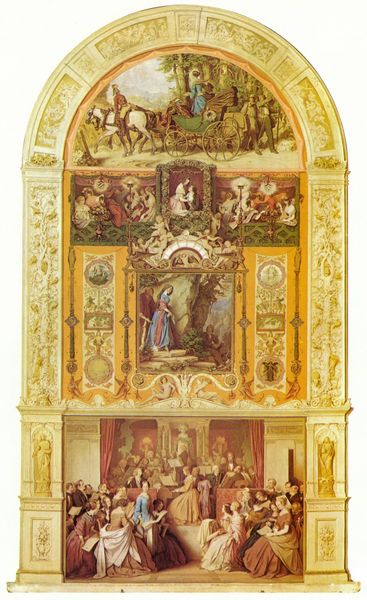
Titel: Symphonie
Künstler: Moritz von Schwind
Standort: München
Institution: Neue Pinakothek
Schlagwörter: baum, blau, gott, gruppe, himmel, mann, weiß, aquarell, bäume, frauen, gelb, grün, menschen, mädchen, bunt, fenster, frau, kleid, kleider, licht, männer, raum, szene, säulen, zimmer, rot, tier, ball, fest, gesellschaft, hochformat, ornament, hemd, geschichte, historie, rahmen, bild, feld, kirche, gold, adel, paar, konzert, musik, musiker, tanzen, rosa, wald, pferd, pferde, engel, garten, ranken, herrschaft, bilder, bogen, zuschauer, farben, fels, hof, kutsche, saal, figuren, rundbogen, wagen, romantik, hotel, schmal, klavier, ornamente, verzierung, stufe, stufen, neger, eingang, arkade, münchen, zeitung, viel, altar, fries, portal, jesus, christlich, märchen, historismus, heilige, putten, maria, schwind, madonna, zuhörer, miniatur, szenen, tänzer, ikone, mittelteil, vorleser, groteske, zuhören, neue pinakothek, verziehrung, nischen, etage, pinakothek, arabeske, zonen, sitzung, erzählung, grotesken, buchmalerei, schwindt, scheinarchitektur, moritz von schwind, von schwind, bibelszenen, aschenputtel, neunzehntes jahrhundert, symphonie, genmälde, schwint, schwinth, synphonie, 19. jahrhundert, 19. jh., heiluge, määrchen